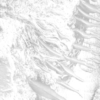
Label: not_dusty